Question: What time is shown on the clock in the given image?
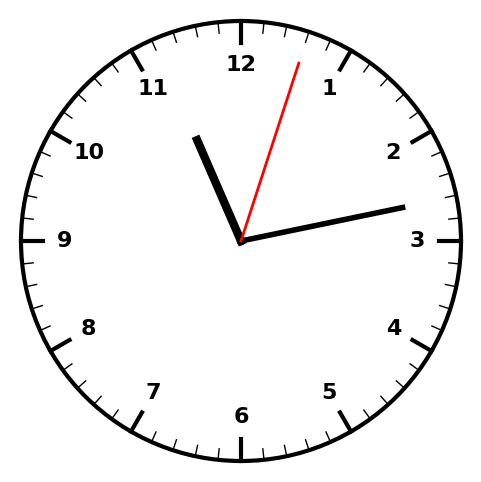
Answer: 11:13:03